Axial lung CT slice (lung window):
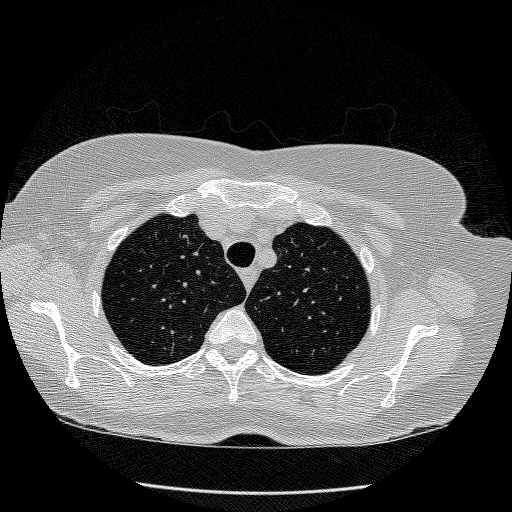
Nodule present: no